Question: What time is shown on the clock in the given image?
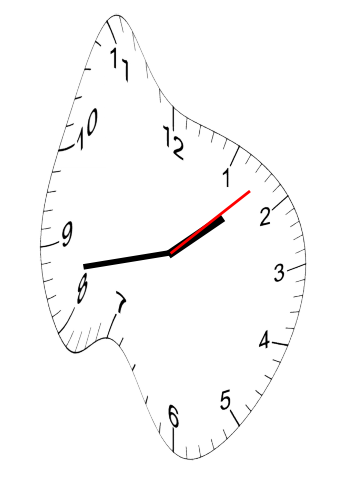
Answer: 01:43:08